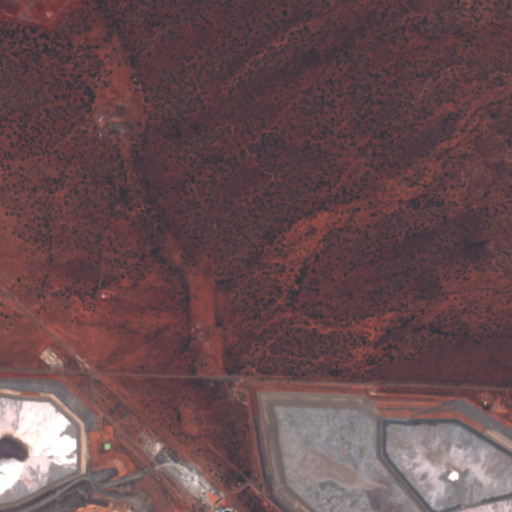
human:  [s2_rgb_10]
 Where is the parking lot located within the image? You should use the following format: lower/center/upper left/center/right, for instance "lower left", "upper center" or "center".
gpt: The parking lot is located in the lower left of the image.
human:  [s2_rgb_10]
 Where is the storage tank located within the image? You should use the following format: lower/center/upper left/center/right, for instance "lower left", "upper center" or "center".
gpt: The storage tank is located in the lower left of the image.
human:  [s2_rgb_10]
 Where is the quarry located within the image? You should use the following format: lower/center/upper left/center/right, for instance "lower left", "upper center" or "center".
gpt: There is no quarry in the image.